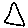
Label: triangle